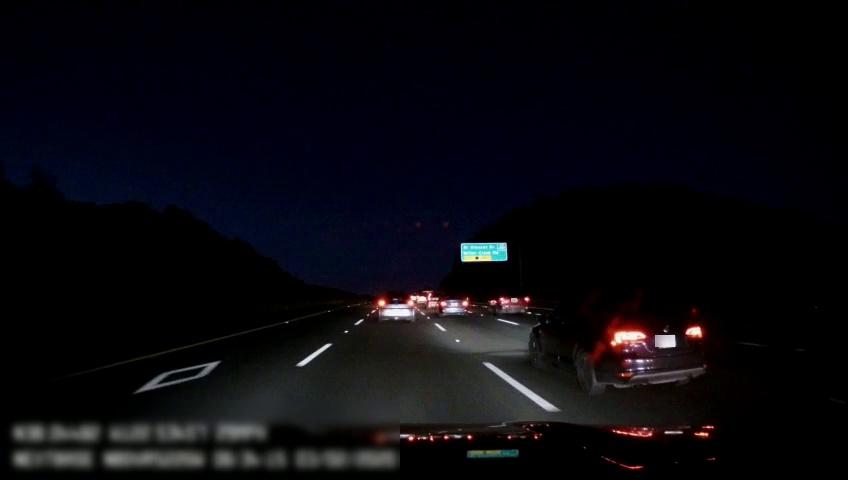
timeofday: Night
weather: Other
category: Drivable Space
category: Vehicles | Car
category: Vehicles | SUV
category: Vehicles | SUV
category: Vehicles | Car
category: Vehicles | SUV
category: Lanes | Alternate Lane
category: Lanes | Current Lane
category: Lanes | Current Lane
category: Lanes | Alternate Lane
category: Lanes | Alternate Lane
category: Lanes | Alternate Lane
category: Traffic | Signs